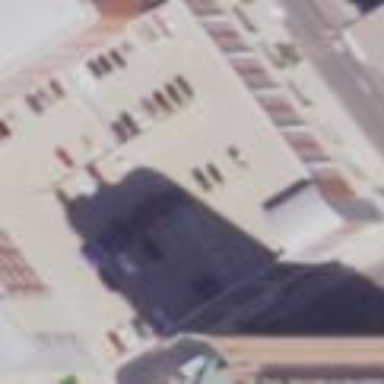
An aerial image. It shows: Building part with flat roof.